Question: I am using a 'ViewPager' with a 'PageAdapter' (from the compatibility pack v4) to swipe among a horizontal list of boxes. (visually and conceptually). Something like this:

The way I am doing now it works. However, this becomes kinda weird because at the middle of the swipe there is a situation that the same box appears twice (like it is shown in the image).
There is a way to swipe only "half" page?
The boxes are an abstraction. In fact each box is a 'ListView' and I create different pages just changing the adapter of each 'ListView'.
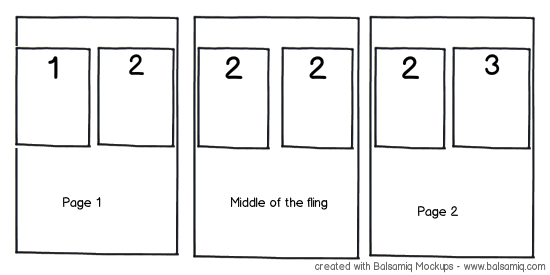
Answer: 1. Create one fragment per page
2. Override getPageWidth() in PageAdapter to display more than one page
Code:
'''
@Override
public float getPageWidth(int position) {
float nbPages = 2; // You could display partial pages using a float value
return (1 / nbPages);
}
'''